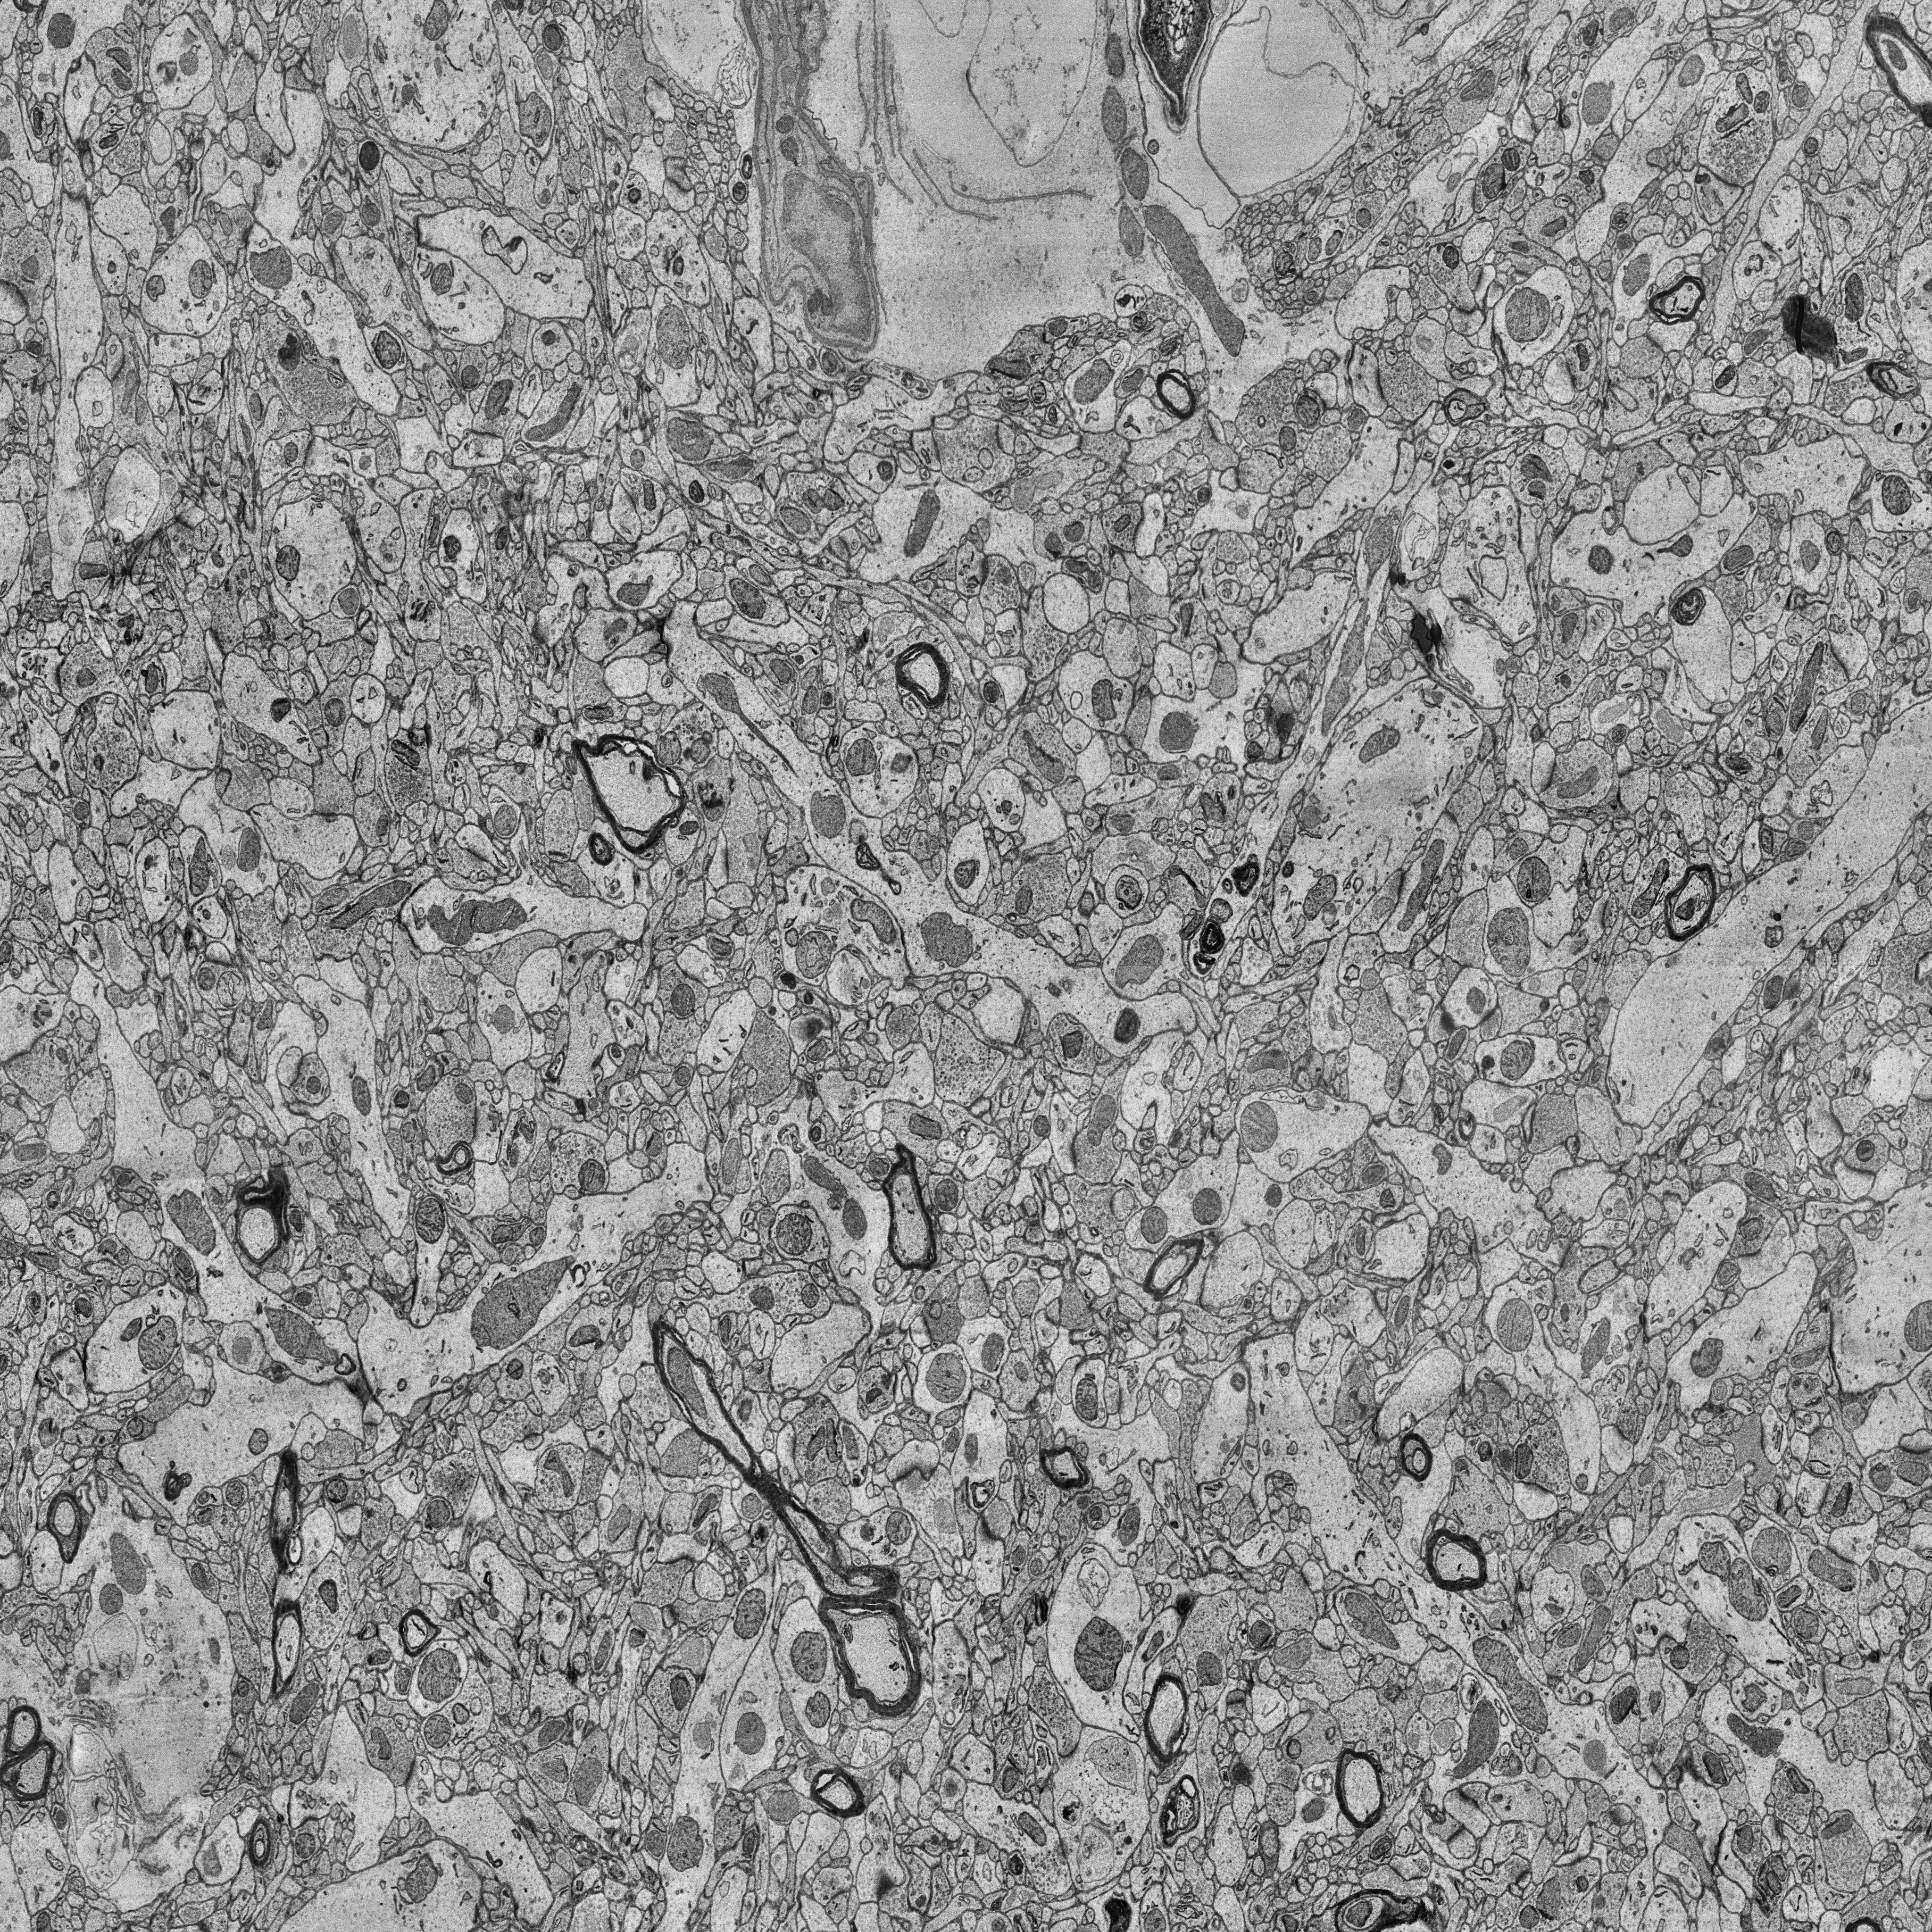
Electron microscopy slice of human cortex tissue
Slice depth (z): 17
Mitochondria instances in slice: 475